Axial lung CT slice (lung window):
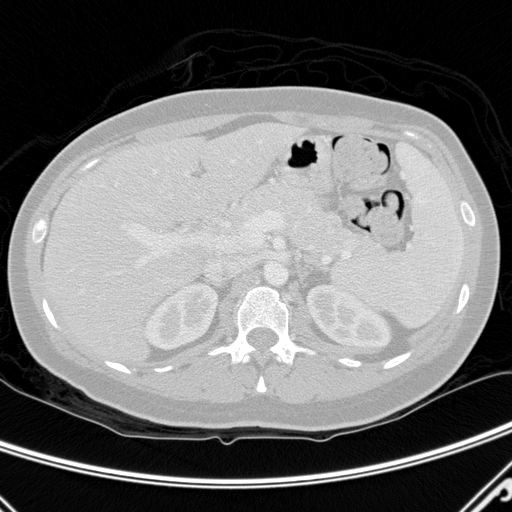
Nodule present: no